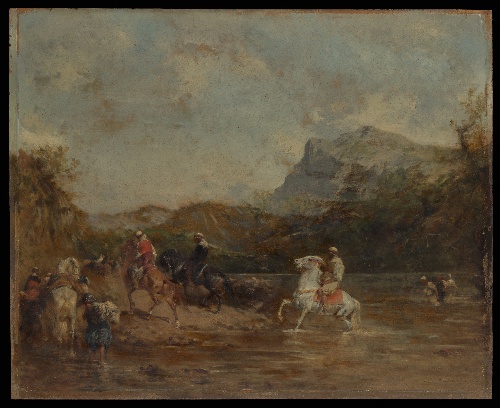
Title: Arabs Crossing a Ford
Artist: Eugène Fromentin
Artist bio: French, La Rochelle 1820–1876 Saint-Maurice
Date: 1873
Object type: Painting
Classification: Paintings
Medium: Oil on wood
Dimensions: 20 x 24 1/2 in. (50.8 x 62.2 cm)
Department: European Paintings
Credit line: Catharine Lorillard Wolfe Collection, Bequest of Catharine Lorillard Wolfe, 1887
Accession year: 1887
Repository: Metropolitan Museum of Art, New York, NY
Tags: Horses|Men|Rivers|Hills|Orientalist